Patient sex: F
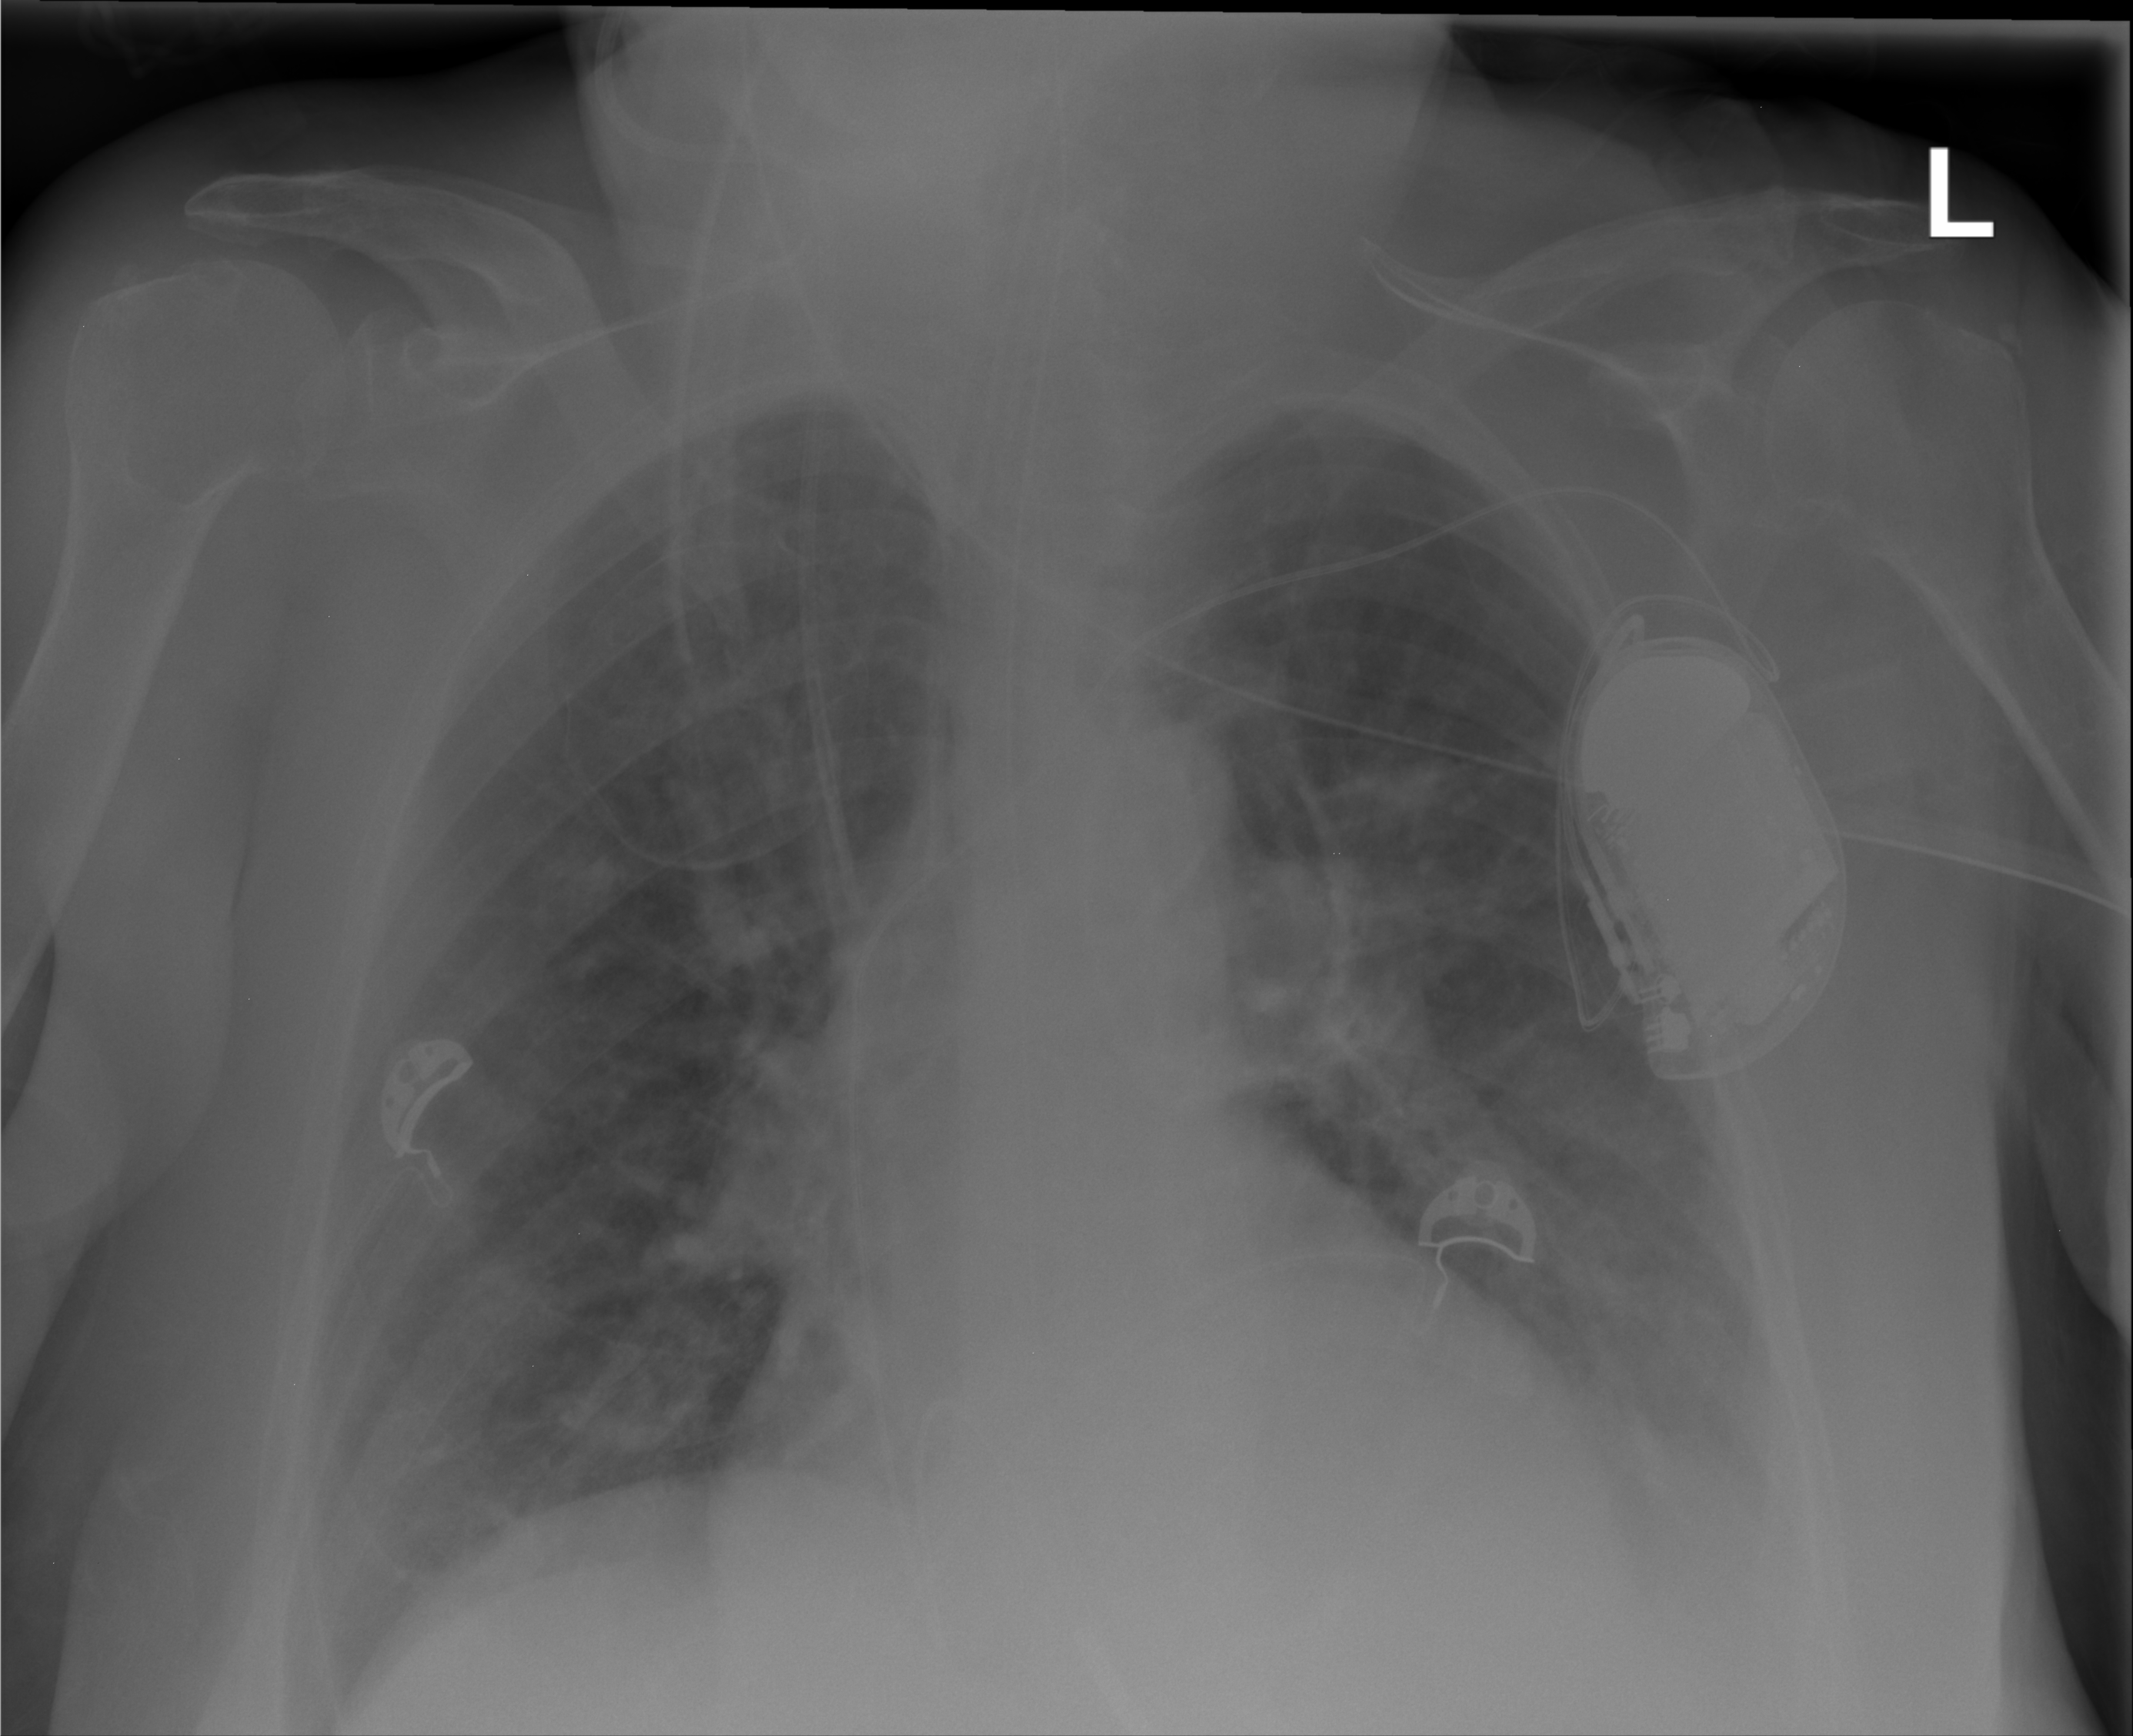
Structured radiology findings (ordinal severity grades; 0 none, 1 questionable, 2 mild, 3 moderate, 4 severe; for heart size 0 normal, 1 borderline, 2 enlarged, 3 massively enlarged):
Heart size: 2
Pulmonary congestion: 2
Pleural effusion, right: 2
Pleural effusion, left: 2
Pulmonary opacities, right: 2
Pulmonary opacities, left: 2
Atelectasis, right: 0
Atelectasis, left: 2